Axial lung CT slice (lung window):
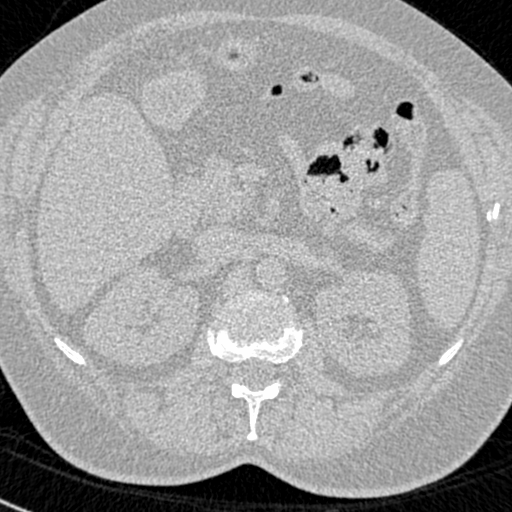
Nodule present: no